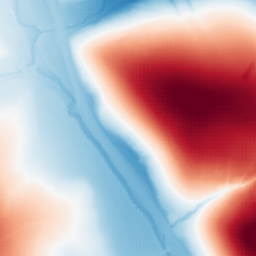
Category: trend_removal
Decomposition family: polynomial_high
Decomposition parameters: degree: 4
Upsampling method: sinc_hamming
Upsampling parameters: scale: 8
kernel_size: 16
Upsampling scale: 8